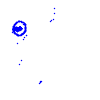
Particle: electron